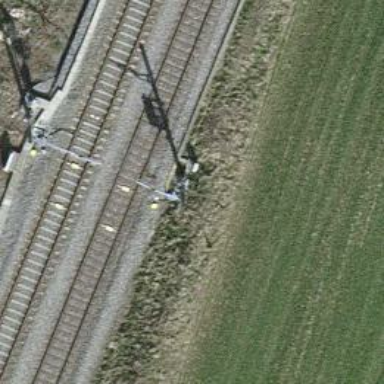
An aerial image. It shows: Railway signal.